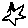
Label: star